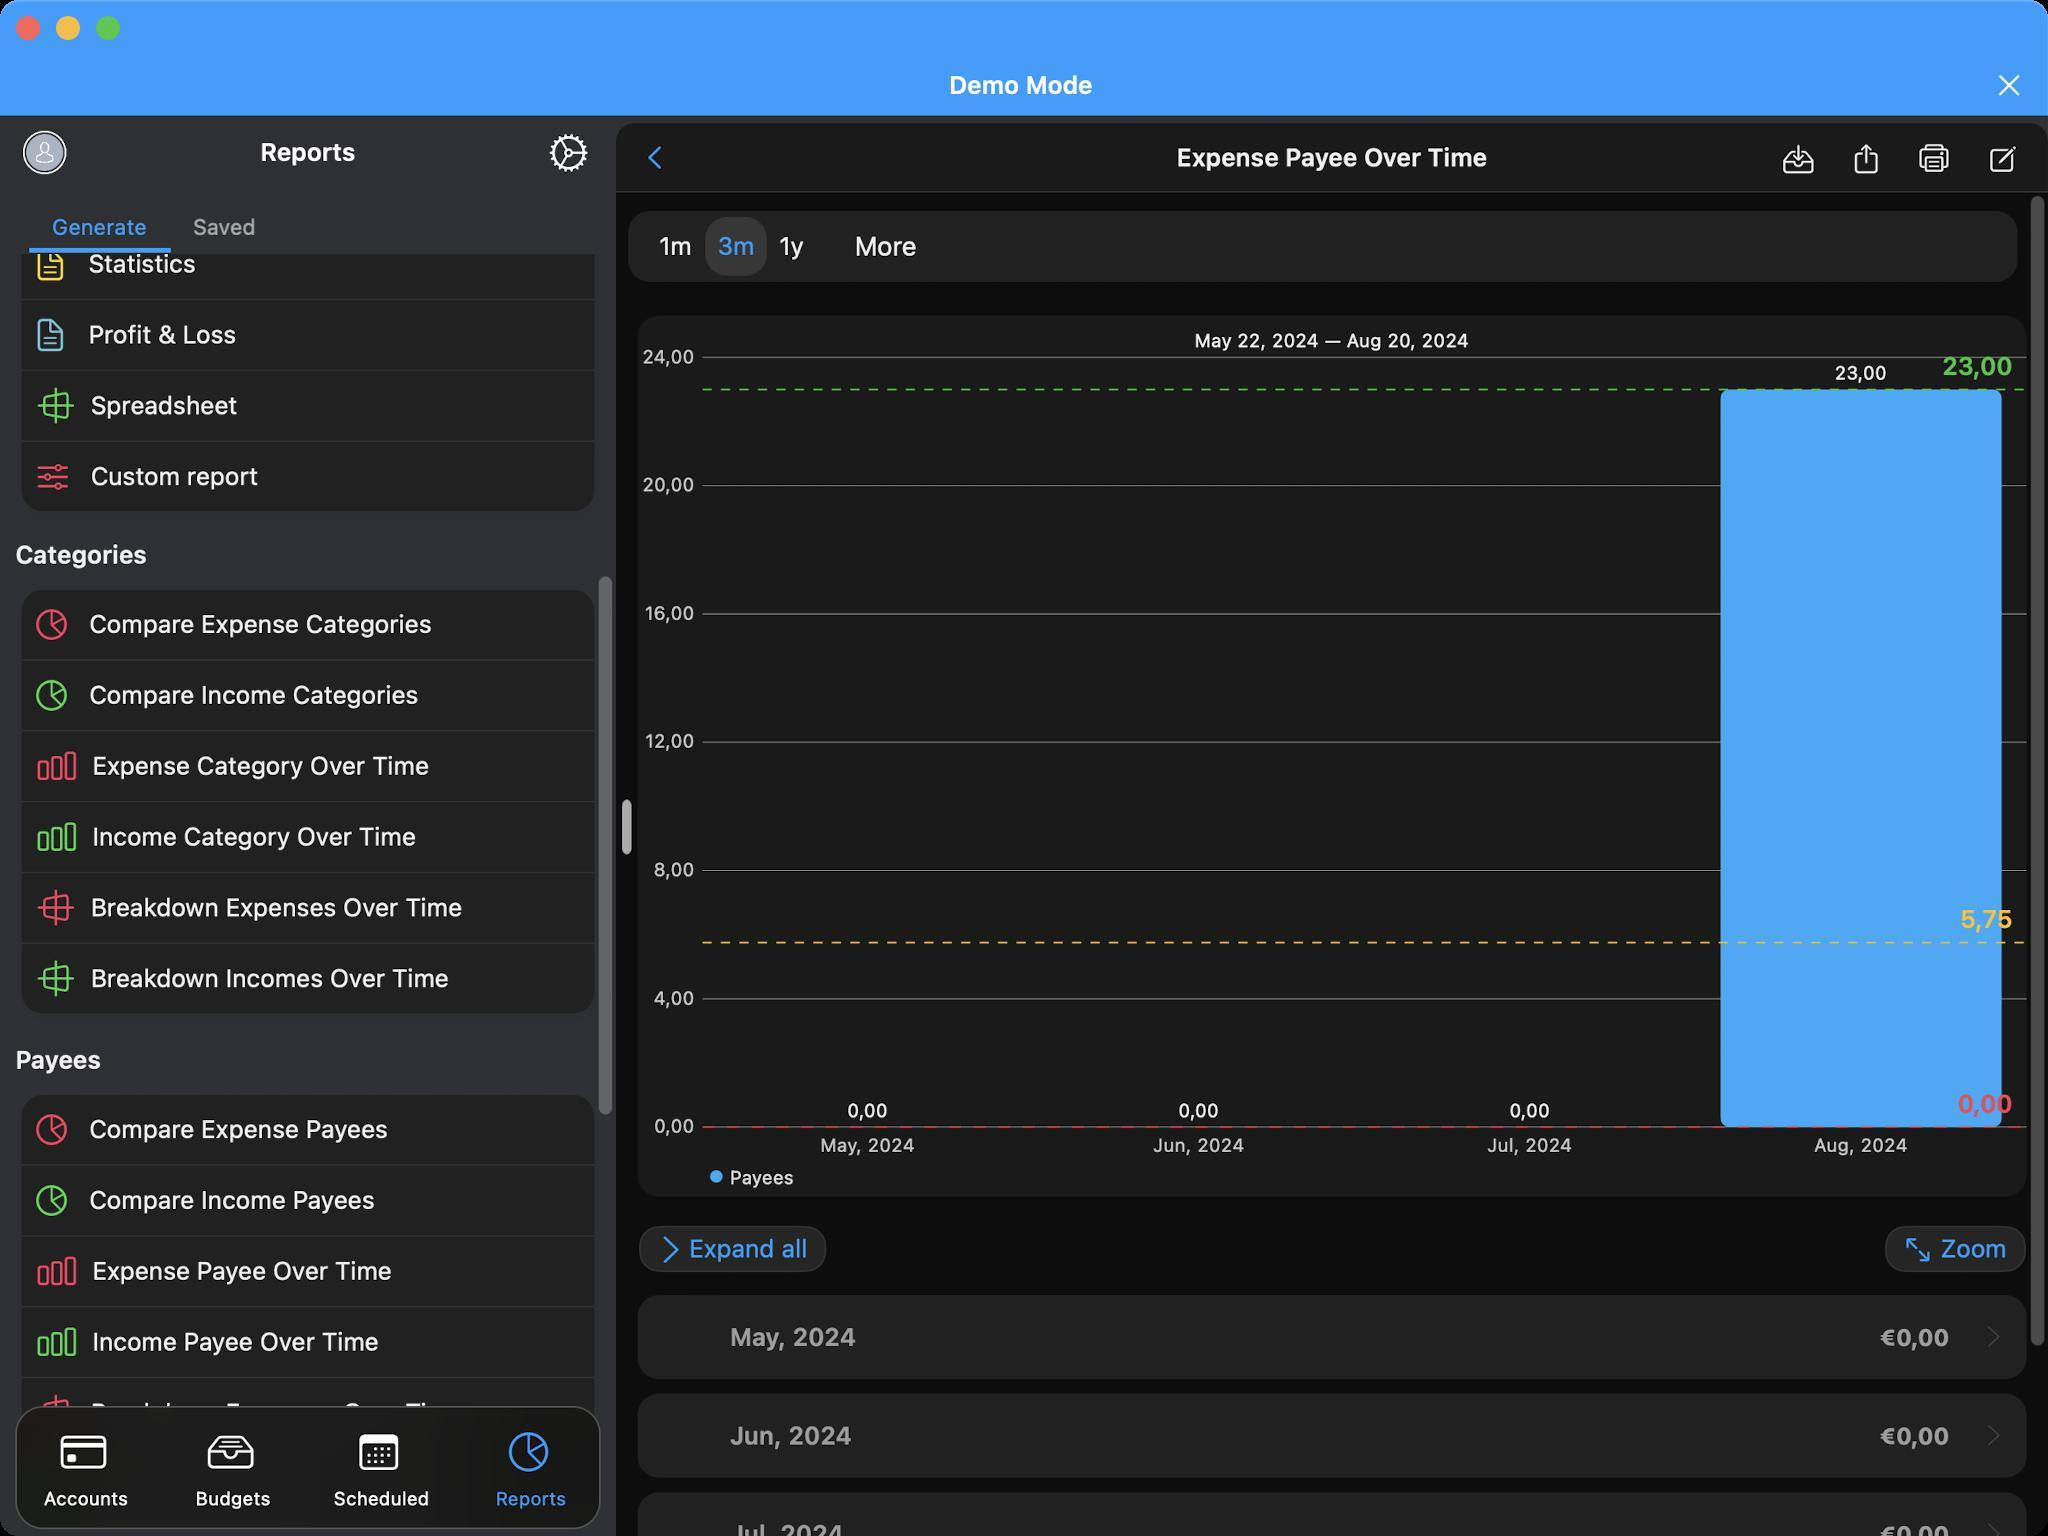
Accessibility tree:
{"name": "MoneyWiz", "role": "AXWindow", "description": null, "role_description": "standard window", "value": null, "position": "352.00;95.00", "size": "1024;768", "children": [{"name": null, "role": "AXGroup", "description": null, "role_description": "group", "value": null, "position": "0.00;0.00", "size": "1024;768", "children": [{"name": null, "role": "AXGroup", "description": null, "role_description": "group", "value": null, "position": "0.00;0.00", "size": "1024;768", "children": [{"name": null, "role": "AXGroup", "description": null, "role_description": "group", "value": null, "position": "0.00;0.00", "size": "1024;768", "children": [{"name": null, "role": "AXStaticText", "description": "Demo Mode", "role_description": "text", "value": null, "position": "159.77;34.65", "size": "701;16", "children": []}, {"name": null, "role": "AXButton", "description": "Close", "role_description": "button", "value": null, "position": "985.60;27.72", "size": "39;30", "children": []}, {"name": null, "role": "AXButton", "description": "avatar anonymous", "role_description": "button", "value": null, "position": "13.09;66.99", "size": "18;18", "children": []}, {"name": null, "role": "AXStaticText", "description": "Reports", "role_description": "text", "value": null, "position": "59.29;68.53", "size": "189;15", "children": []}, {"name": null, "role": "AXButton", "description": "settings", "role_description": "button", "value": null, "position": "273.35;65.45", "size": "22;22", "children": []}, {"name": null, "role": "AXGroup", "description": null, "role_description": "group", "value": null, "position": "308.00;57.75", "size": "716;711", "children": [{"name": null, "role": "AXButton", "description": "Back", "role_description": "button", "value": null, "position": "308.00;61.60", "size": "52;35", "children": []}, {"name": null, "role": "AXStaticText", "description": "Expense Payee Over Time", "role_description": "text", "value": null, "position": "588.28;61.60", "size": "156;35", "children": []}, {"name": null, "role": "AXGroup", "description": null, "role_description": "group", "value": null, "position": "882.42;61.60", "size": "136;35", "children": [{"name": null, "role": "AXButton", "description": "inbox", "role_description": "button", "value": null, "position": "882.42;61.60", "size": "34;35", "children": []}, {"name": null, "role": "AXButton", "description": "Share", "role_description": "button", "value": null, "position": "916.30;61.60", "size": "34;35", "children": []}, {"name": null, "role": "AXButton", "description": "print", "role_description": "button", "value": null, "position": "950.18;61.60", "size": "34;35", "children": []}, {"name": null, "role": "AXButton", "description": "compose", "role_description": "button", "value": null, "position": "984.06;61.60", "size": "34;35", "children": []}]}, {"name": null, "role": "AXGroup", "description": null, "role_description": "table", "value": null, "position": "308.00;96.25", "size": "716;672", "children": [{"name": null, "role": "AXGroup", "description": null, "role_description": "group", "value": null, "position": "314.16;105.49", "size": "160;35", "children": [{"name": null, "role": "AXGroup", "description": null, "role_description": "group", "value": null, "position": "323.40;108.57", "size": "85;29", "children": [{"name": null, "role": "AXButton", "description": "1m", "role_description": "button", "value": null, "position": "323.40;108.57", "size": "29;29", "children": []}, {"name": null, "role": "AXButton", "description": "3m", "role_description": "button", "value": null, "position": "352.66;108.57", "size": "31;29", "children": []}, {"name": null, "role": "AXButton", "description": "1y", "role_description": "button", "value": null, "position": "383.46;108.57", "size": "25;29", "children": []}]}, {"name": null, "role": "AXButton", "description": "More", "role_description": "button", "value": null, "position": "421.19;108.57", "size": "44;29", "children": []}]}, {"name": null, "role": "AXStaticText", "description": "May 22, 2024 — Aug 20, 2024", "role_description": "text", "value": null, "position": "308.00;158.62", "size": "716;23", "children": []}, {"name": null, "role": "AXHeading", "description": "Bar Chart. 1 dataset. Payees", "role_description": "heading", "value": null, "position": "318.78;157.85", "size": "695;440", "children": []}, {"name": null, "role": "AXGenericElement", "description": " May, 2024: 0,00", "role_description": "", "value": null, "position": "363.64;563.54", "size": "141;0", "children": []}, {"name": null, "role": "AXGenericElement", "description": " Jun, 2024: 0,00", "role_description": "", "value": null, "position": "529.16;563.54", "size": "141;0", "children": []}, {"name": null, "role": "AXGenericElement", "description": " Jul, 2024: 0,00", "role_description": "", "value": null, "position": "694.69;563.54", "size": "141;0", "children": []}, {"name": null, "role": "AXGenericElement", "description": " Aug, 2024: 23,00", "role_description": "", "value": null, "position": "860.21;194.73", "size": "141;369", "children": []}, {"name": null, "role": "AXGroup", "description": null, "role_description": "group", "value": null, "position": "308.00;609.07", "size": "716;31", "children": [{"name": null, "role": "AXButton", "description": "Expand all", "role_description": "button", "value": "", "position": "319.55;612.92", "size": "94;23", "children": []}, {"name": null, "role": "AXButton", "description": "Zoom", "role_description": "button", "value": "", "position": "942.48;612.92", "size": "70;23", "children": []}]}, {"name": null, "role": "AXGroup", "description": null, "role_description": "group", "value": "", "position": "308.00;639.87", "size": "716;49", "children": [{"name": null, "role": "AXStaticText", "description": "May, 2024, €0,00", "role_description": "text", "value": "", "position": "308.00;639.87", "size": "716;49", "children": []}, {"name": null, "role": "AXButton", "description": "Forward", "role_description": "button", "value": null, "position": "984.06;652.96", "size": "25;31", "children": []}]}, {"name": null, "role": "AXGroup", "description": null, "role_description": "group", "value": "", "position": "308.00;689.15", "size": "716;49", "children": [{"name": null, "role": "AXStaticText", "description": "Jun, 2024, €0,00", "role_description": "text", "value": "", "position": "308.00;689.15", "size": "716;49", "children": []}, {"name": null, "role": "AXButton", "description": "Forward", "role_description": "button", "value": null, "position": "984.06;702.24", "size": "25;31", "children": []}]}, {"name": null, "role": "AXGroup", "description": null, "role_description": "group", "value": "", "position": "308.00;738.43", "size": "716;49", "children": [{"name": null, "role": "AXStaticText", "description": "Jul, 2024, €0,00", "role_description": "text", "value": "", "position": "308.00;738.43", "size": "716;49", "children": []}, {"name": null, "role": "AXButton", "description": "Forward", "role_description": "button", "value": null, "position": "984.06;751.52", "size": "25;31", "children": []}]}]}, {"name": null, "role": "AXButton", "description": null, "role_description": "button", "value": null, "position": "308.00;386.54", "size": "19;54", "children": []}, {"name": null, "role": "AXButton", "description": null, "role_description": "button", "value": null, "position": "311.08;399.63", "size": "5;28", "children": []}]}, {"name": null, "role": "AXButton", "description": "Generate", "role_description": "button", "value": null, "position": "14.63;100.10", "size": "71;26", "children": []}, {"name": null, "role": "AXButton", "description": "Saved", "role_description": "button", "value": null, "position": "85.19;100.10", "size": "55;26", "children": []}, {"name": null, "role": "AXStaticText", "description": "Accounts", "role_description": "text", "value": null, "position": "7.70;-249.48", "size": "293;35", "children": []}, {"name": null, "role": "AXButton", "description": "Net worth over time", "role_description": "button", "value": null, "position": "10.78;-214.83", "size": "286;35", "children": []}, {"name": null, "role": "AXButton", "description": "Balance Over Time", "role_description": "button", "value": null, "position": "10.78;-179.41", "size": "286;35", "children": []}, {"name": null, "role": "AXButton", "description": "Compare balances", "role_description": "button", "value": null, "position": "10.78;-143.99", "size": "286;35", "children": []}, {"name": null, "role": "AXButton", "description": "Compare balances over time", "role_description": "button", "value": null, "position": "10.78;-108.57", "size": "286;35", "children": []}, {"name": null, "role": "AXButton", "description": "Cashflow (Incomes / Expenses)", "role_description": "button", "value": null, "position": "10.78;-73.15", "size": "286;35", "children": []}, {"name": null, "role": "AXStaticText", "description": "Budgets", "role_description": "text", "value": null, "position": "7.70;-31.57", "size": "293;35", "children": []}, {"name": null, "role": "AXButton", "description": "Compare Budgets", "role_description": "button", "value": null, "position": "10.78;3.08", "size": "286;35", "children": []}, {"name": null, "role": "AXButton", "description": "Balance Over Time", "role_description": "button", "value": null, "position": "10.78;38.50", "size": "286;35", "children": []}, {"name": null, "role": "AXStaticText", "description": "Other", "role_description": "text", "value": null, "position": "7.70;80.08", "size": "293;35", "children": []}, {"name": null, "role": "AXButton", "description": "Statistics", "role_description": "button", "value": null, "position": "10.78;114.73", "size": "286;35", "children": []}, {"name": null, "role": "AXButton", "description": "Profit & Loss", "role_description": "button", "value": null, "position": "10.78;150.15", "size": "286;35", "children": []}, {"name": null, "role": "AXButton", "description": "Spreadsheet", "role_description": "button", "value": null, "position": "10.78;185.57", "size": "286;35", "children": []}, {"name": null, "role": "AXButton", "description": "Custom report", "role_description": "button", "value": null, "position": "10.78;220.99", "size": "286;35", "children": []}, {"name": null, "role": "AXStaticText", "description": "Categories", "role_description": "text", "value": null, "position": "7.70;260.26", "size": "293;35", "children": []}, {"name": null, "role": "AXButton", "description": "Compare Expense Categories", "role_description": "button", "value": null, "position": "10.78;294.91", "size": "286;35", "children": []}, {"name": null, "role": "AXButton", "description": "Compare Income Categories", "role_description": "button", "value": null, "position": "10.78;330.33", "size": "286;35", "children": []}, {"name": null, "role": "AXButton", "description": "Expense Category Over Time", "role_description": "button", "value": null, "position": "10.78;365.75", "size": "286;35", "children": []}, {"name": null, "role": "AXButton", "description": "Income Category Over Time", "role_description": "button", "value": null, "position": "10.78;401.17", "size": "286;35", "children": []}, {"name": null, "role": "AXButton", "description": "Breakdown Expenses Over Time", "role_description": "button", "value": null, "position": "10.78;436.59", "size": "286;35", "children": []}, {"name": null, "role": "AXButton", "description": "Breakdown Incomes Over Time", "role_description": "button", "value": null, "position": "10.78;472.01", "size": "286;35", "children": []}, {"name": null, "role": "AXStaticText", "description": "Payees", "role_description": "text", "value": null, "position": "7.70;512.82", "size": "293;35", "children": []}, {"name": null, "role": "AXButton", "description": "Compare Expense Payees", "role_description": "button", "value": null, "position": "10.78;547.47", "size": "286;35", "children": []}, {"name": null, "role": "AXButton", "description": "Compare Income Payees", "role_description": "button", "value": null, "position": "10.78;582.89", "size": "286;35", "children": []}, {"name": null, "role": "AXButton", "description": "Expense Payee Over Time", "role_description": "button", "value": null, "position": "10.78;618.31", "size": "286;35", "children": []}, {"name": null, "role": "AXButton", "description": "Income Payee Over Time", "role_description": "button", "value": null, "position": "10.78;653.73", "size": "286;35", "children": []}, {"name": null, "role": "AXButton", "description": "Breakdown Expenses Over Time", "role_description": "button", "value": null, "position": "10.78;689.15", "size": "286;35", "children": []}, {"name": null, "role": "AXButton", "description": "Breakdown Incomes Over Time", "role_description": "button", "value": null, "position": "10.78;724.57", "size": "286;35", "children": []}, {"name": null, "role": "AXStaticText", "description": "Tags", "role_description": "text", "value": null, "position": "7.70;765.38", "size": "293;35", "children": []}, {"name": null, "role": "AXButton", "description": "Compare Expense Tags", "role_description": "button", "value": null, "position": "10.78;800.03", "size": "286;35", "children": []}, {"name": null, "role": "AXButton", "description": "Compare Income Tags", "role_description": "button", "value": null, "position": "10.78;835.45", "size": "286;35", "children": []}, {"name": null, "role": "AXButton", "description": "Expense Tag Over Time", "role_description": "button", "value": null, "position": "10.78;870.87", "size": "286;35", "children": []}, {"name": null, "role": "AXButton", "description": "Income Tag Over Time", "role_description": "button", "value": null, "position": "10.78;906.29", "size": "286;35", "children": []}, {"name": null, "role": "AXButton", "description": "Breakdown Expenses Over Time", "role_description": "button", "value": null, "position": "10.78;941.71", "size": "286;35", "children": []}, {"name": null, "role": "AXButton", "description": "Breakdown Incomes Over Time", "role_description": "button", "value": null, "position": "10.78;977.13", "size": "286;35", "children": []}, {"name": null, "role": "AXStaticText", "description": "Spreadsheets", "role_description": "text", "value": null, "position": "7.70;1017.94", "size": "293;35", "children": []}, {"name": null, "role": "AXButton", "description": "Breakdown Payees Over Categories", "role_description": "button", "value": null, "position": "10.78;1052.59", "size": "286;35", "children": []}, {"name": null, "role": "AXButton", "description": "Breakdown Categories Over Tags", "role_description": "button", "value": null, "position": "10.78;1088.01", "size": "286;35", "children": []}, {"name": null, "role": "AXButton", "description": "Breakdown Payees Over Tags", "role_description": "button", "value": null, "position": "10.78;1123.43", "size": "286;35", "children": []}, {"name": null, "role": "AXButton", "description": null, "role_description": "button", "value": null, "position": "8.47;703.01", "size": "69;62", "children": []}, {"name": null, "role": "AXButton", "description": "card", "role_description": "button", "value": null, "position": "8.47;710.71", "size": "69;31", "children": []}, {"name": null, "role": "AXButton", "description": null, "role_description": "button", "value": null, "position": "77.00;703.01", "size": "69;62", "children": []}, {"name": null, "role": "AXButton", "description": "Inbox Full", "role_description": "button", "value": null, "position": "82.00;710.71", "size": "69;31", "children": []}, {"name": null, "role": "AXButton", "description": null, "role_description": "button", "value": null, "position": "146.30;703.01", "size": "69;62", "children": []}, {"name": null, "role": "AXButton", "description": "calendar", "role_description": "button", "value": null, "position": "156.31;710.71", "size": "69;31", "children": []}, {"name": null, "role": "AXButton", "description": null, "role_description": "button", "value": null, "position": "215.60;703.01", "size": "69;62", "children": []}, {"name": null, "role": "AXButton", "description": "chart pie", "role_description": "button", "value": null, "position": "231.00;710.71", "size": "69;31", "children": []}, {"name": null, "role": "AXStaticText", "description": "Accounts", "role_description": "text", "value": null, "position": "8.47;741.51", "size": "69;15", "children": []}, {"name": null, "role": "AXStaticText", "description": "Budgets", "role_description": "text", "value": null, "position": "82.00;741.51", "size": "69;15", "children": []}, {"name": null, "role": "AXStaticText", "description": "Scheduled", "role_description": "text", "value": null, "position": "156.31;741.51", "size": "69;15", "children": []}, {"name": null, "role": "AXStaticText", "description": "Reports", "role_description": "text", "value": null, "position": "231.00;741.51", "size": "69;15", "children": []}]}]}]}, {"name": null, "role": "AXButton", "description": null, "role_description": "close button", "value": null, "position": "7.00;6.00", "size": "14;16", "children": []}, {"name": null, "role": "AXButton", "description": null, "role_description": "full screen button", "value": null, "position": "47.00;6.00", "size": "14;16", "children": [{"name": null, "role": "AXGroup", "description": null, "role_description": "group", "value": null, "position": "47.00;6.00", "size": "14;16", "children": [{"name": null, "role": "AXGroup", "description": null, "role_description": "group", "value": null, "position": "47.00;6.00", "size": "14;16", "children": []}]}]}, {"name": null, "role": "AXButton", "description": null, "role_description": "minimize button", "value": null, "position": "27.00;6.00", "size": "14;16", "children": []}]}